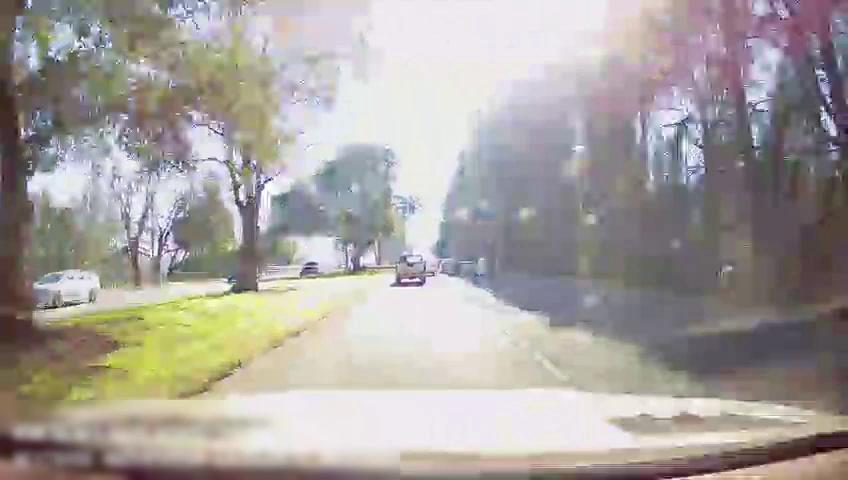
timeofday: Day
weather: Sunny
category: Drivable Space
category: Drivable Space
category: Vehicles | SUV
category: Vehicles | Car
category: Vehicles | Truck
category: Vehicles | Car
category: Vehicles | Car
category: Lanes | Current Lane